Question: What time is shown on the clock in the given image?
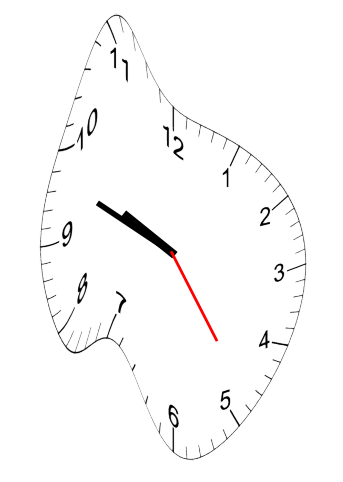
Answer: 09:48:24